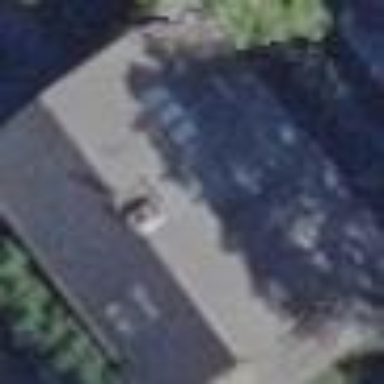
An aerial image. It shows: Detached building with saltbox roof shape.